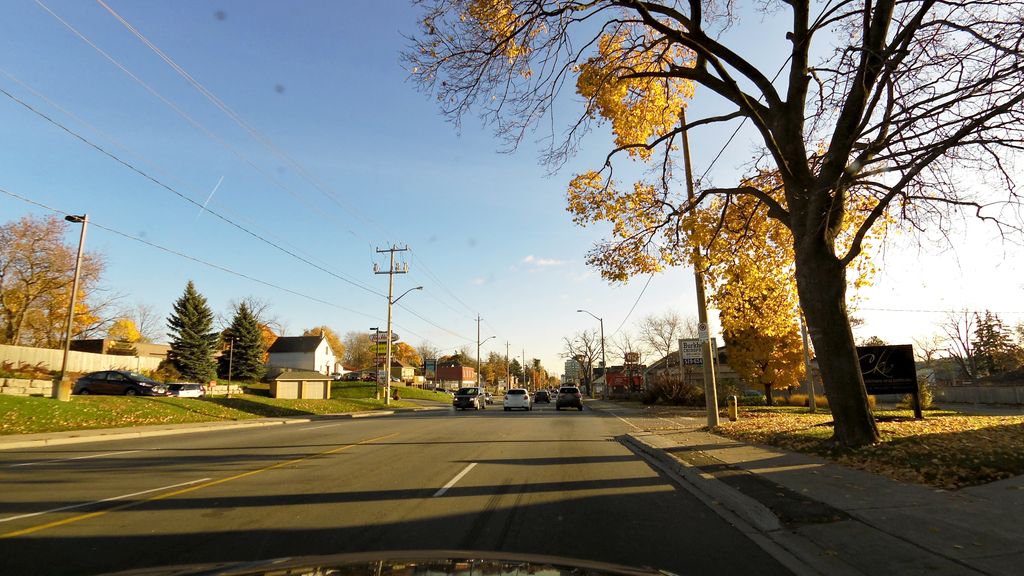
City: kitchener-waterloo